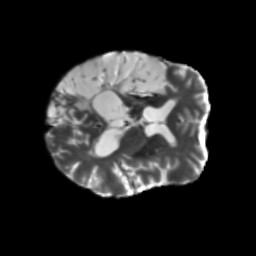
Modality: T2w
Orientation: axial
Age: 51
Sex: male
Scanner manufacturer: siemens
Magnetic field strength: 3 T
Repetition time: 5.25 s
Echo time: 0.08 s